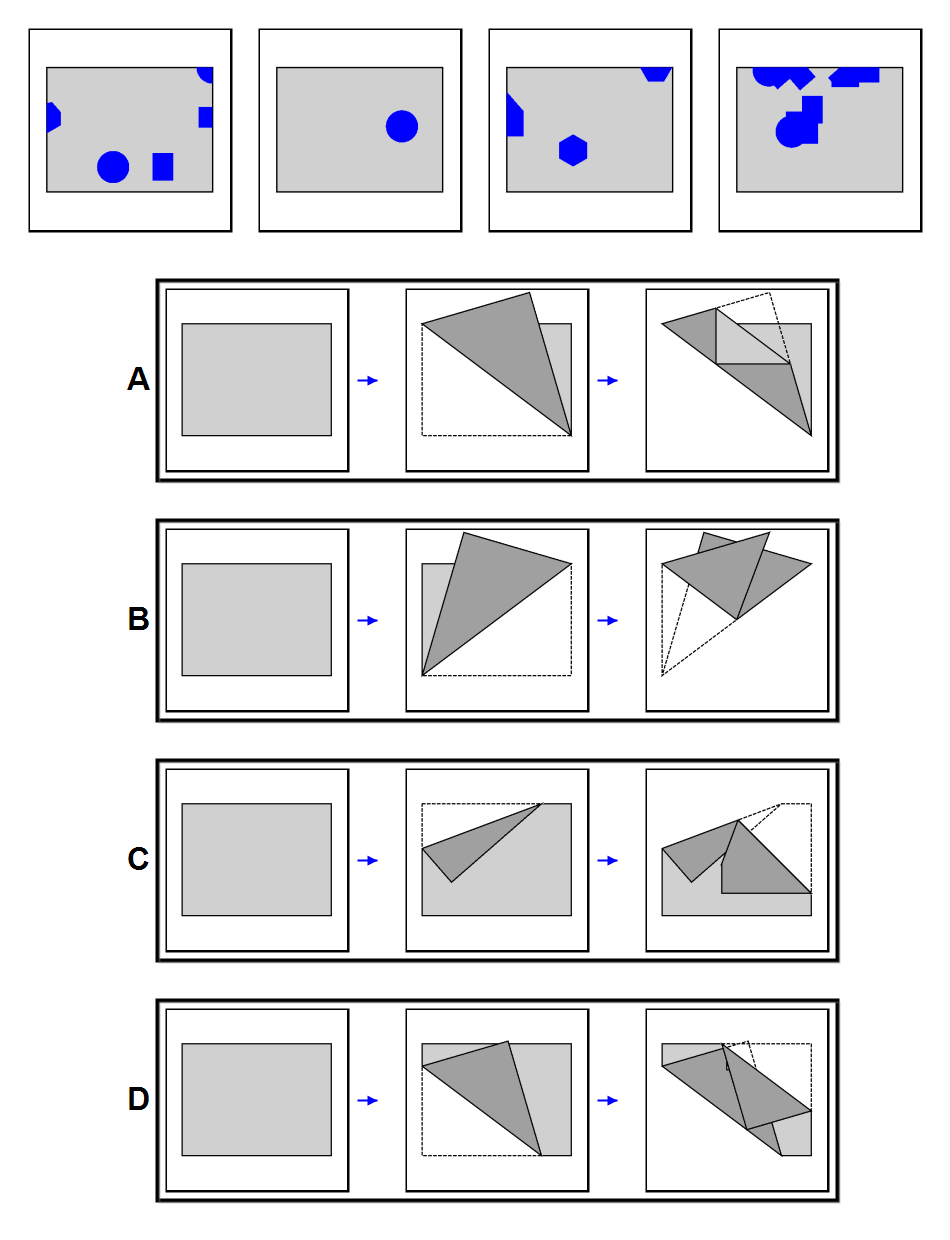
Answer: C